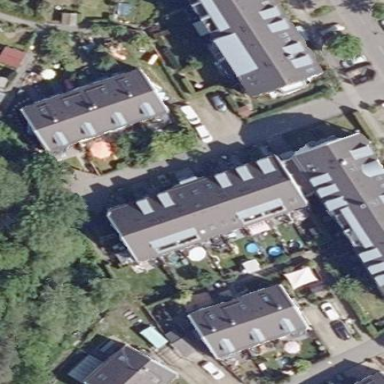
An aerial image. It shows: White apartment building with gabled grey roof.